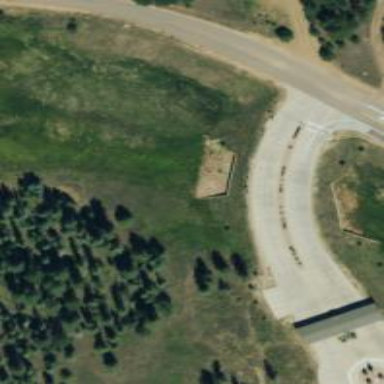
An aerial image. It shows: Culvert tunnel.